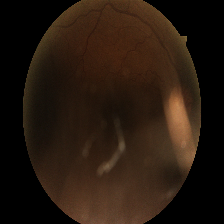
Diabetic retinopathy grade: Moderate